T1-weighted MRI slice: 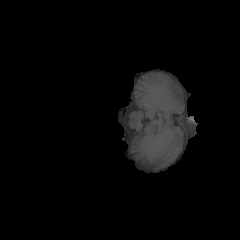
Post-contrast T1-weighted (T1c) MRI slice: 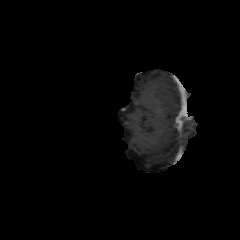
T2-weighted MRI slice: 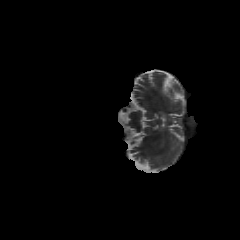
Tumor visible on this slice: no